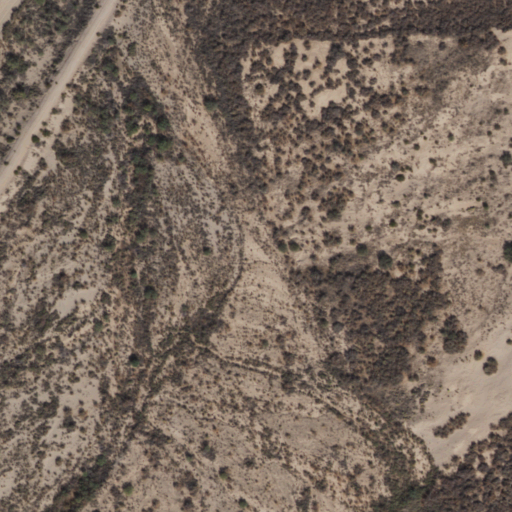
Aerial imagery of valley in Arizona named San Cristobal Valley containing shrub, woody wetlands, and herbaceous wetlands